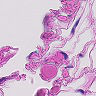
Metastatic tissue present: no